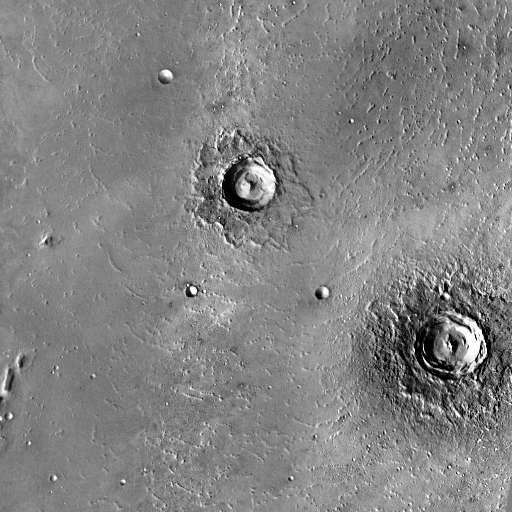
Crater classes present: Background, Other, Layered